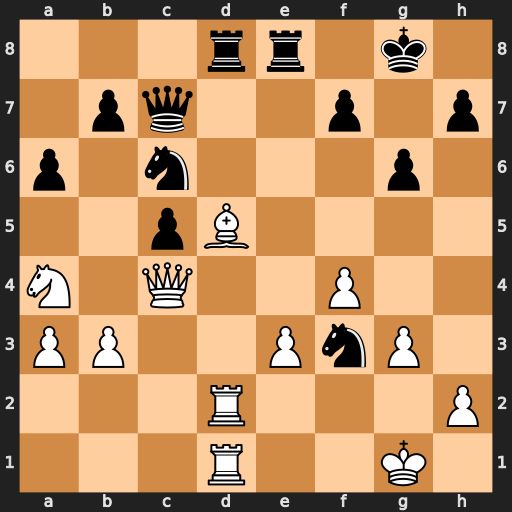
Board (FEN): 3rr1k1/1pq2p1p/p1n3p1/2pB4/N1Q2P2/PP2PnP1/3R3P/3R2K1
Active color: w
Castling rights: -
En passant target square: -
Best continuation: Bxf3 Rxd2 Rxd2